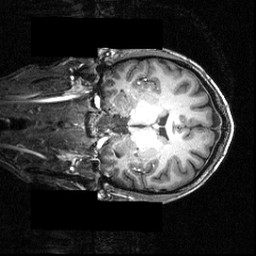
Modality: T1w
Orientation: coronal
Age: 28
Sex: male
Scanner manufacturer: siemens
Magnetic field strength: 3.951 T
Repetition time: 1.5 s
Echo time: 0.00335 s